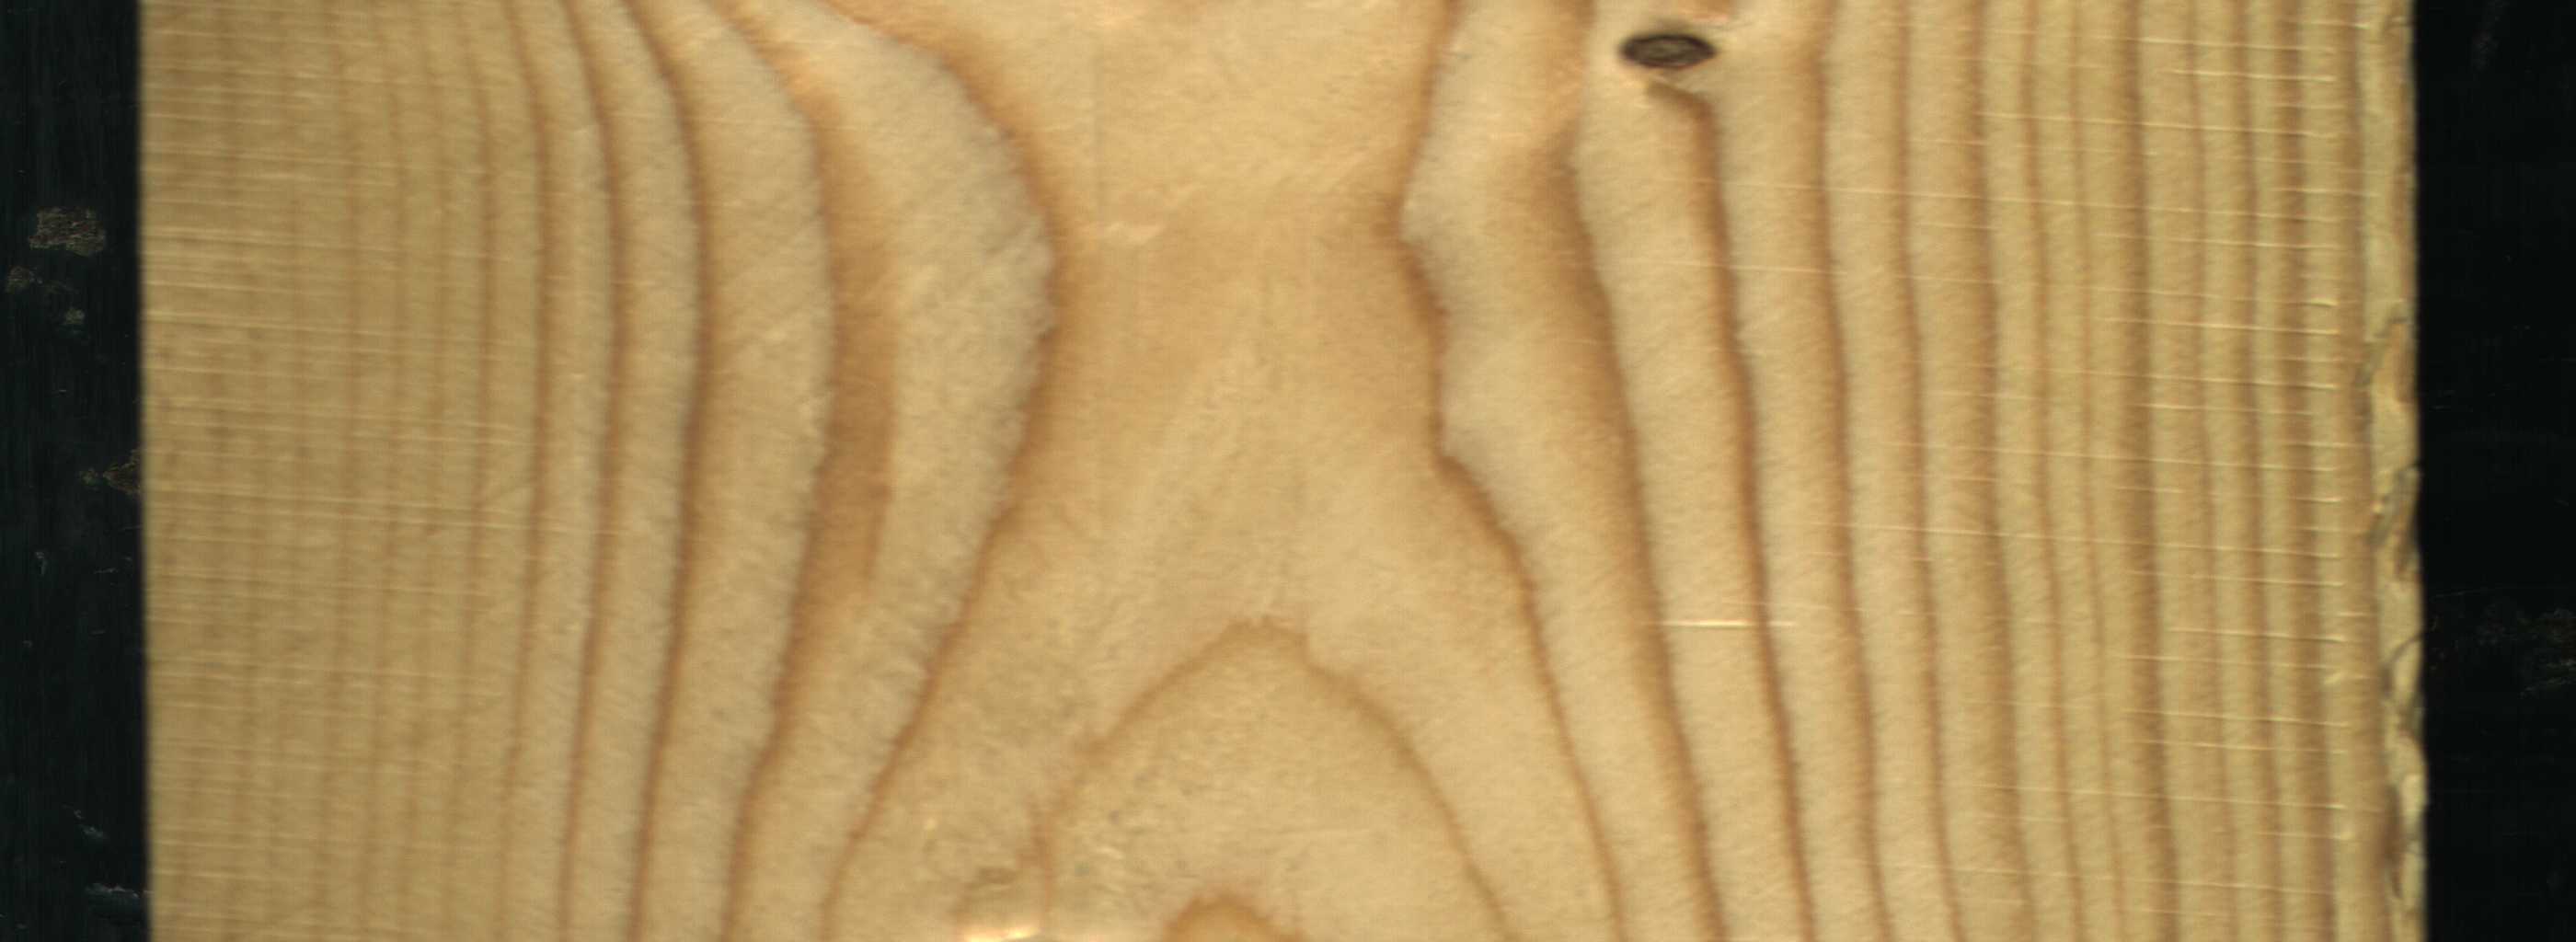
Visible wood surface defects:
Live_Knot